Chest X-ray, PA view. Patient: 66 years old, sex M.
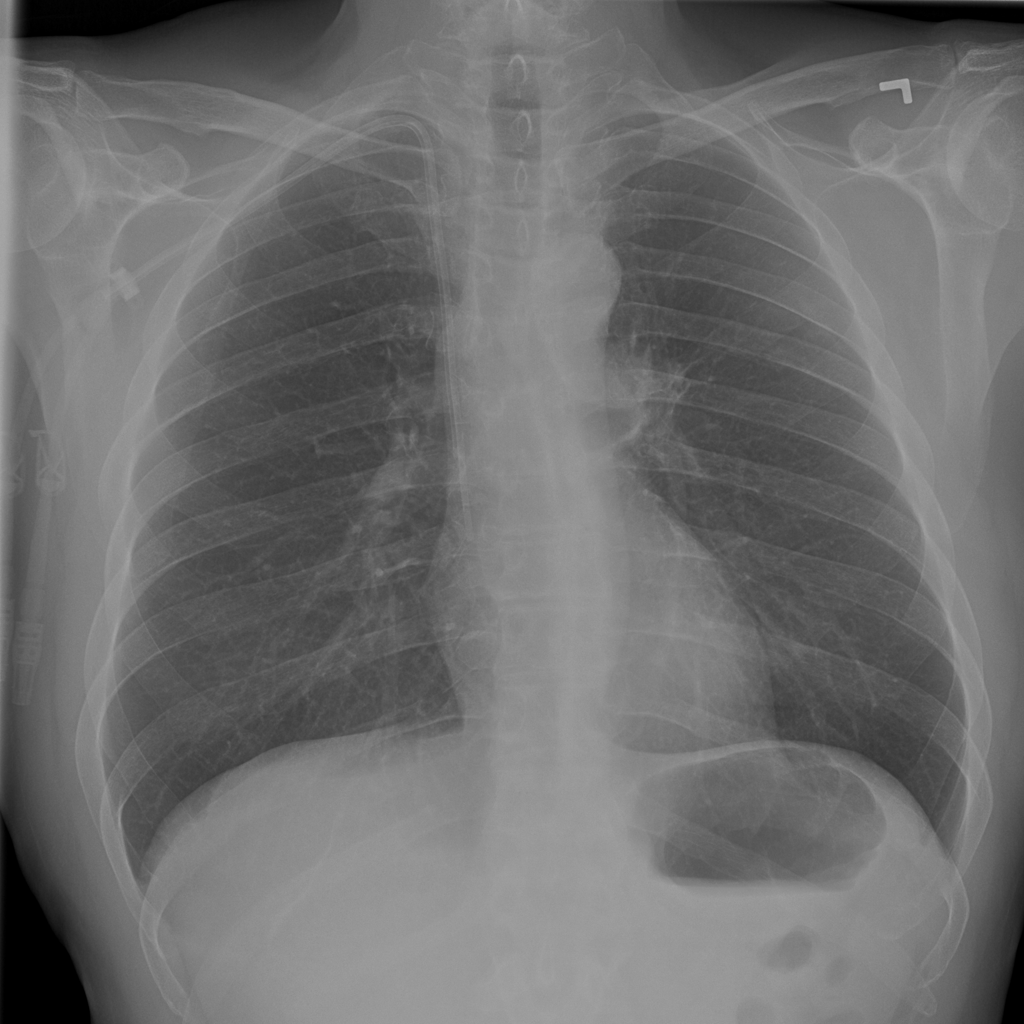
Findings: No Finding